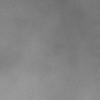
Atmospheric dust classification: dusty